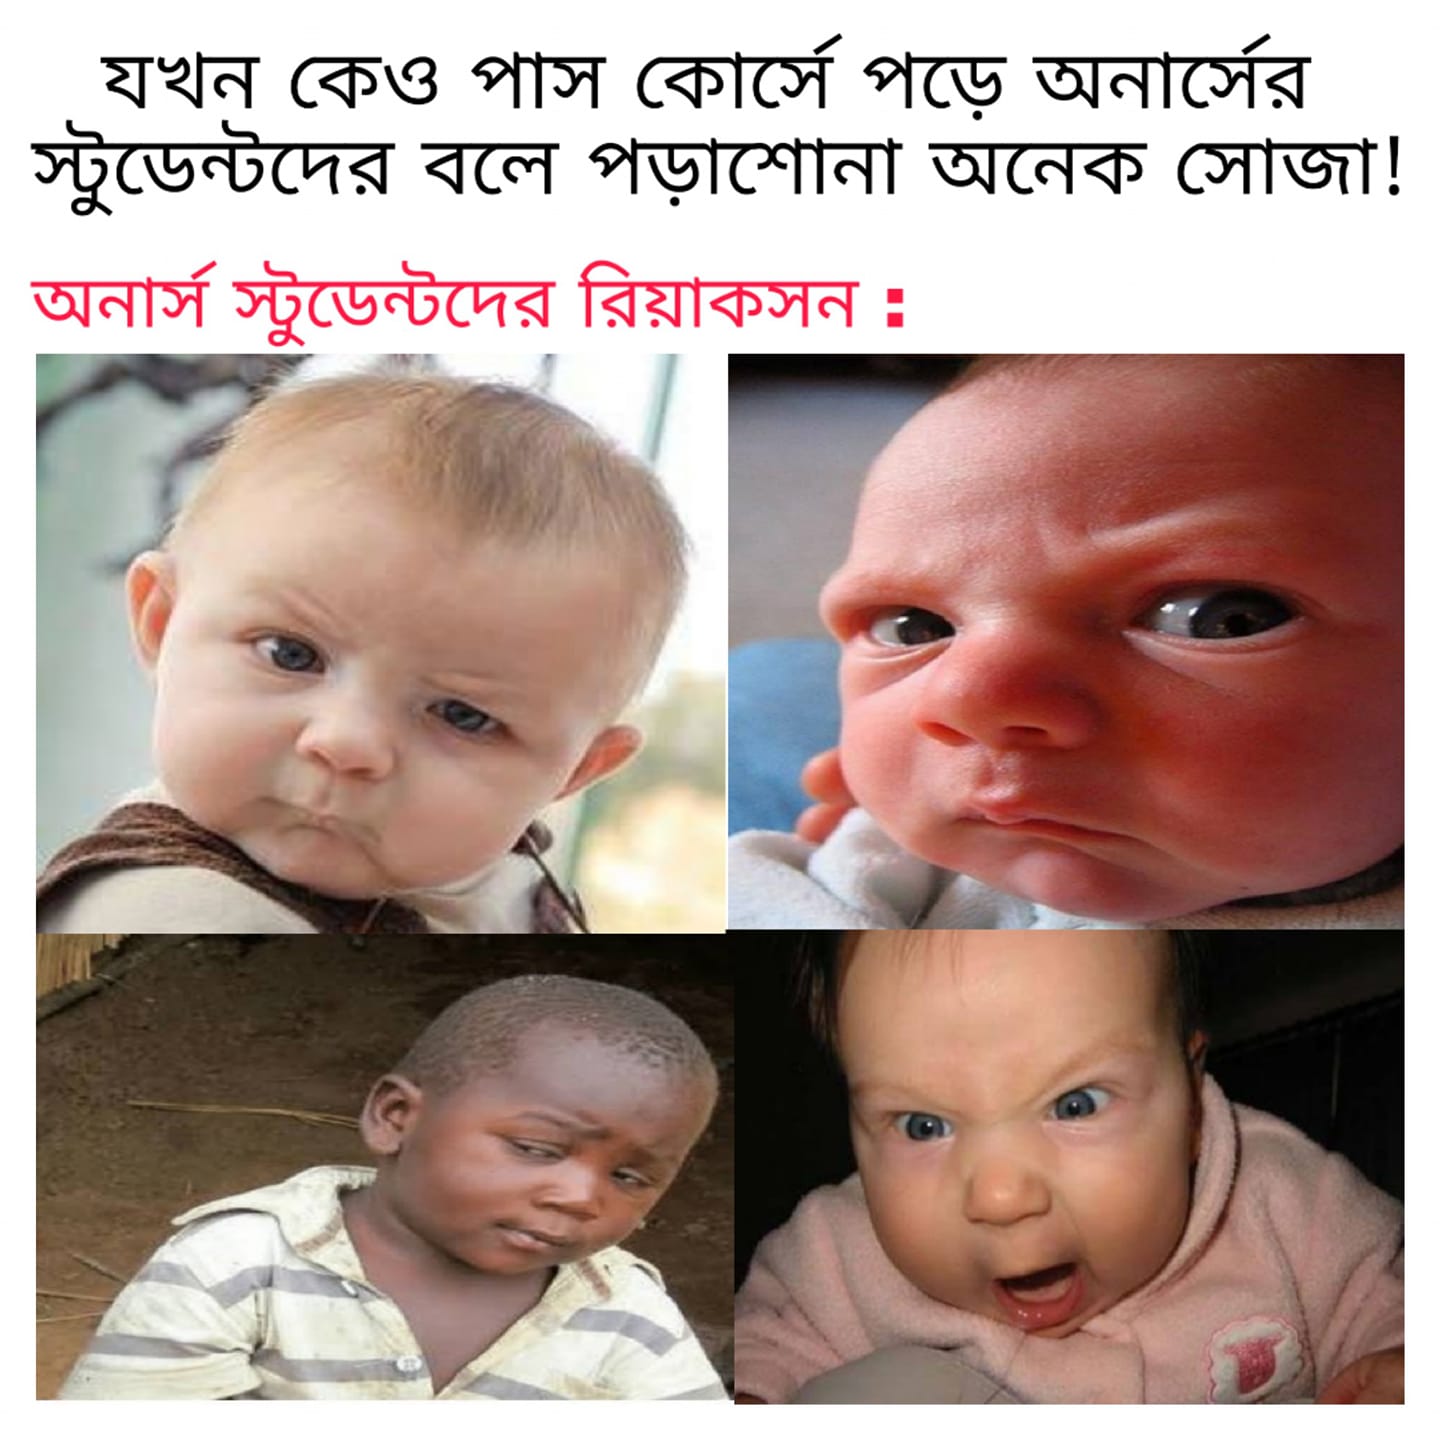
Caption: যখন কেও পাস কোর্সে পড়ে অনার্সের স্টুডেন্টদের বলে পড়াশোনা অনেক সোজা !     অনার্স স্টুডেন্টদের রিয়াকসন :
Label: non-hate